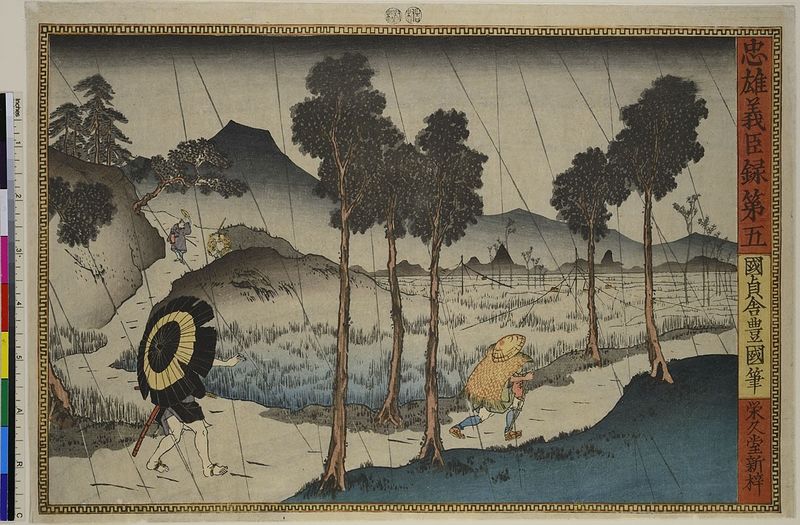
Titel: Fünfter Akt, aus der Serie: Das Schatzhaus der 47 treuen Vasallen
Künstler: Utagawa Kunisada
Standort: Hamburg
Institution: Museum für Kunst und Gewerbe Hamburg
Schlagwörter: regenschirm, weg, pfad, theater, wald, holzschnitt, japan, berge, gebirge, regen, druckgraphik, druckgrafik, wanderer, ereignis, zeit, farbholzschnitt, situation, ereignisbild, kabuki, edo, reproduktionen, druckerzeugnisse, landstraße, theateraufführung, ukiyo